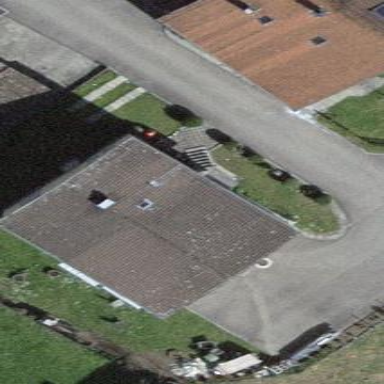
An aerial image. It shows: Building.